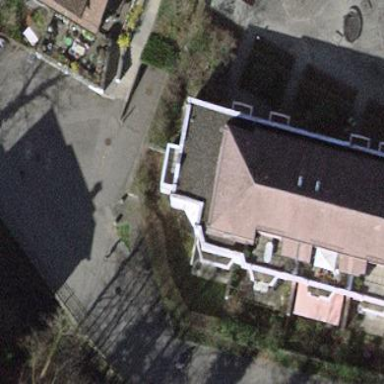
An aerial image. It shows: Hipped roof on residential building.